Aerial crown-view tile of a tropical tree (Barro Colorado Island, Panama), acquired 20240918:
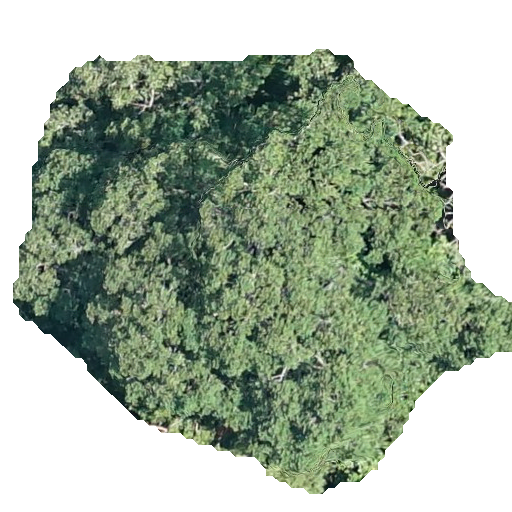
Species: Calophyllum longifolium
GBIF accepted scientific name: Calophyllum longifolium
Crown area: 241.955 m²